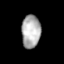
Tissue: skin
Cell type: Epithelial cells
Senescence score: 0.2573
Nuclear area (px): 609
Mean DAPI intensity: 175.565